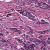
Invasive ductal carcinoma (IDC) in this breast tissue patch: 1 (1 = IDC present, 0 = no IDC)